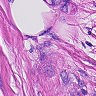
Metastatic tissue present: yes